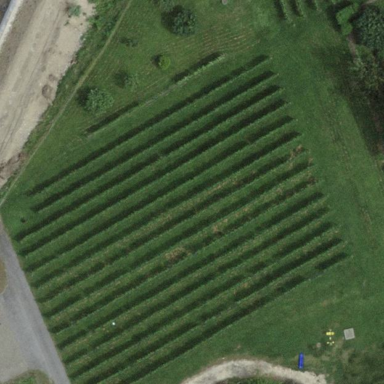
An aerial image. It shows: Vineyard with grape crops.